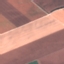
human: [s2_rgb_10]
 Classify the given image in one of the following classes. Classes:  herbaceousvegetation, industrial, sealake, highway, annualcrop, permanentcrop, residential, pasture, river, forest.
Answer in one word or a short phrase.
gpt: AnnualCrop